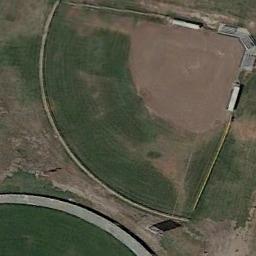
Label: baseball_diamond